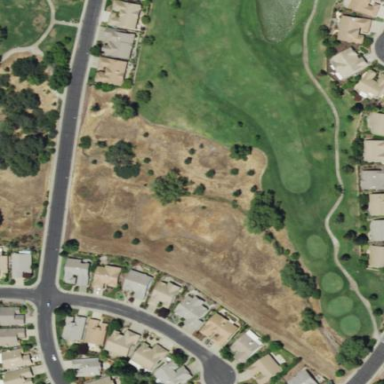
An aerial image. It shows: Area of rough grass used for golf.